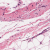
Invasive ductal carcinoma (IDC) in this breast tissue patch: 0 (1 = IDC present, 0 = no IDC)